Aerial crown-view tile of a tropical tree (Barro Colorado Island, Panama), acquired 20250818:
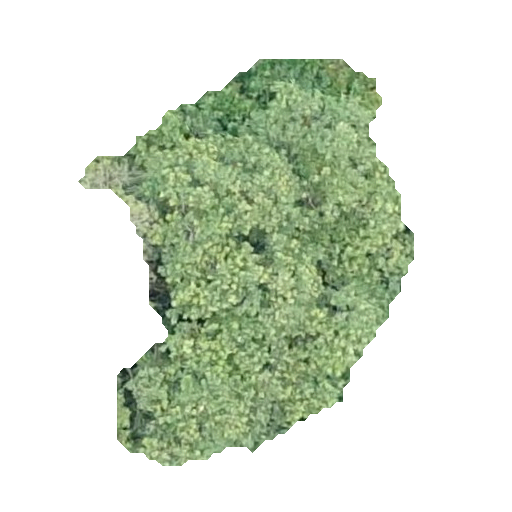
Species: Luehea seemannii
GBIF accepted scientific name: Luehea seemannii
Crown area: 126.43 m²